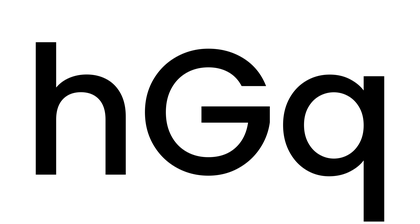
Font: Poppins-Medium